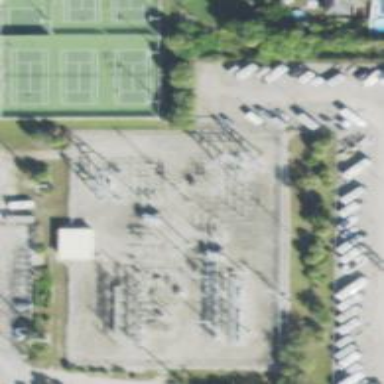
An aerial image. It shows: Switch for power supply.